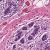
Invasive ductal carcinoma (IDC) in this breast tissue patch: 0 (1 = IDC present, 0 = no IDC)